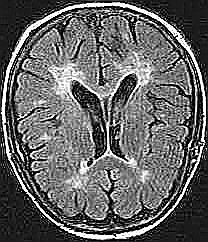
Label: notumor